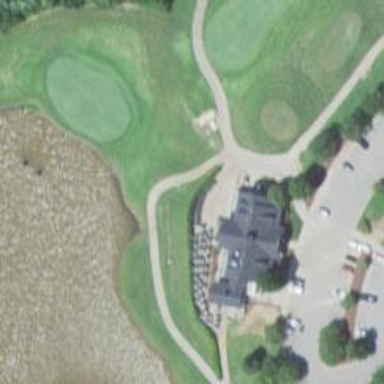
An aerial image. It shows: Path for both road and golf.